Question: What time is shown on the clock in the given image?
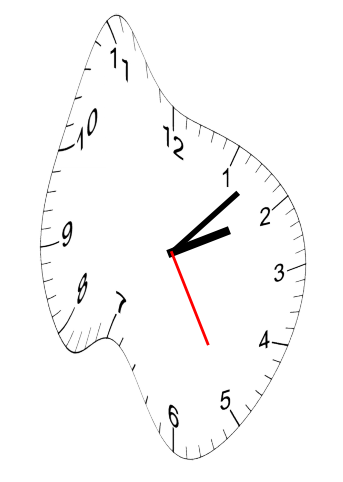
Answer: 02:07:25